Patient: sex M, age 57
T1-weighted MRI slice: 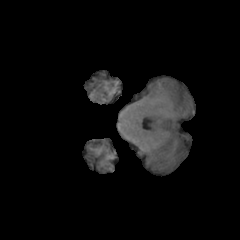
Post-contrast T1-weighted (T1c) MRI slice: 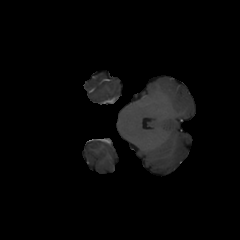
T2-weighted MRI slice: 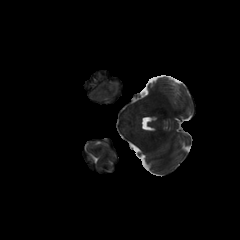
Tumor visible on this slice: yes
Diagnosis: Glioblastoma, IDH-wildtype
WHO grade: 4